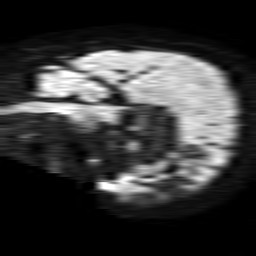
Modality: TRACE
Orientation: sagittal
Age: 81
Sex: female
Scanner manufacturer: philips
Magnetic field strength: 1.5 T
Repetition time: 4.6 s
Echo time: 0.08941 s